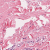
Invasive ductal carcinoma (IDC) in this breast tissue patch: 0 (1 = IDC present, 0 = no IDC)